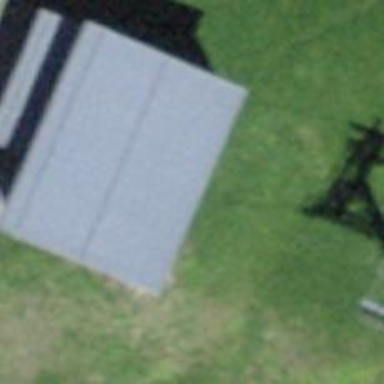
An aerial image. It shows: Aerialway station.